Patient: sex F, age 65
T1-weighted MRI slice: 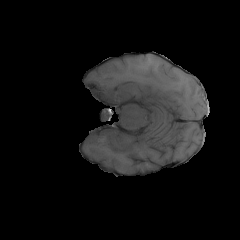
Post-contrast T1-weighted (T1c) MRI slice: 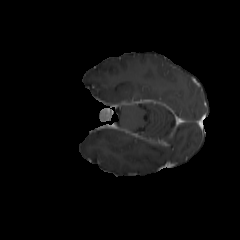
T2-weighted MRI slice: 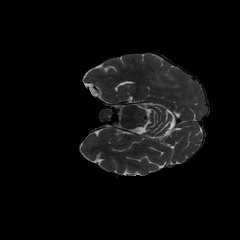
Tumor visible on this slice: no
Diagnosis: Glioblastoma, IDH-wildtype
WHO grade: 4